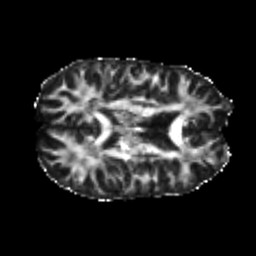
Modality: FA
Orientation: axial
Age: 20
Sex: male
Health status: healthy
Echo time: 0.074 s